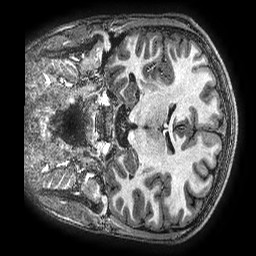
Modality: T1w
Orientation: coronal
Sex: male
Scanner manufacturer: ge
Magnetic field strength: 3 T
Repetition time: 0.00766 s
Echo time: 0.003476 s